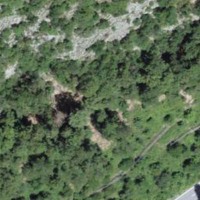
EUNIS habitat code: 45
Species observed at this site:
Rumex alpinus